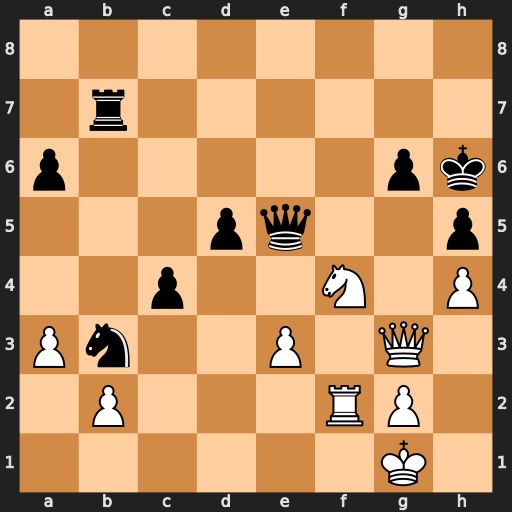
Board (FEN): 8/1r6/p5pk/3pq2p/2p2N1P/Pn2P1Q1/1P3RP1/6K1
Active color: w
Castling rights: -
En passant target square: -
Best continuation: Qxg6#